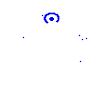
Particle: proton